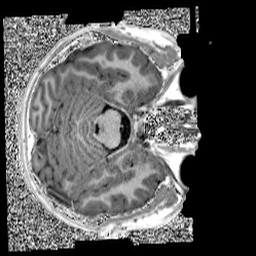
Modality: UNIT1
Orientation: axial
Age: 11
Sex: male
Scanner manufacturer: siemens
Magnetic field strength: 3 T
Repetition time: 4 s
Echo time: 0.00303 s